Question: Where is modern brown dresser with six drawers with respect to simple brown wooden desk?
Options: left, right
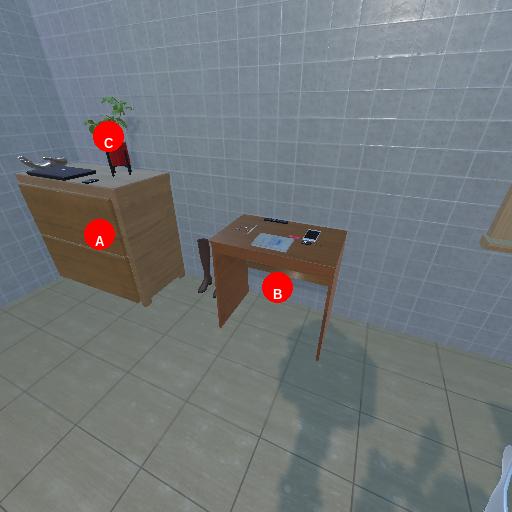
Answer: left